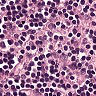
Metastatic tissue present: no